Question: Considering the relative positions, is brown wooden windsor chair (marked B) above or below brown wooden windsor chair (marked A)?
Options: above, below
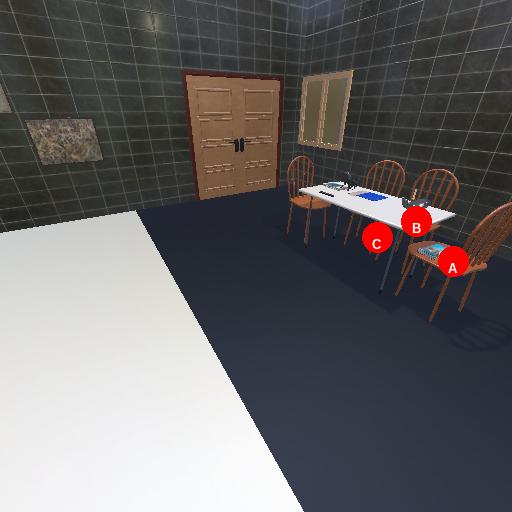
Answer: above